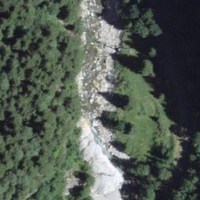
EUNIS habitat code: 41
Species observed at this site:
Cirsium erisithales
Phyteuma scheuchzeri